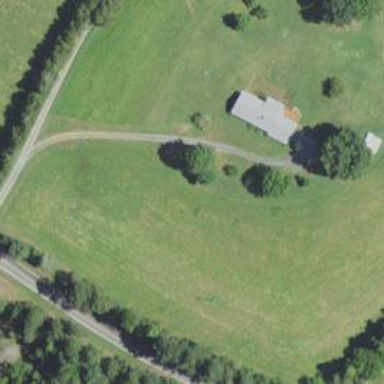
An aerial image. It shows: Driveway leading to service road.